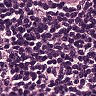
Metastatic tissue present: no